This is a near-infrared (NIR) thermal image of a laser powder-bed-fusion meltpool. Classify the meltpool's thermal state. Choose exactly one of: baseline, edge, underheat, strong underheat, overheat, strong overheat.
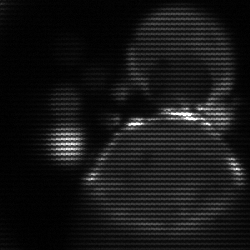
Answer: edge